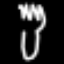
Label: fork